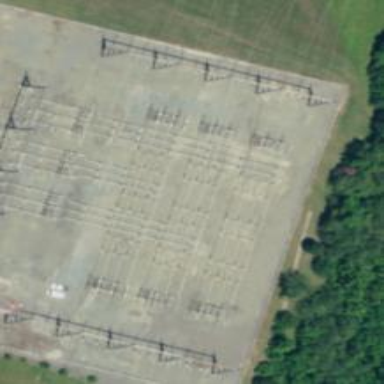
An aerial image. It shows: Switch for power supply.